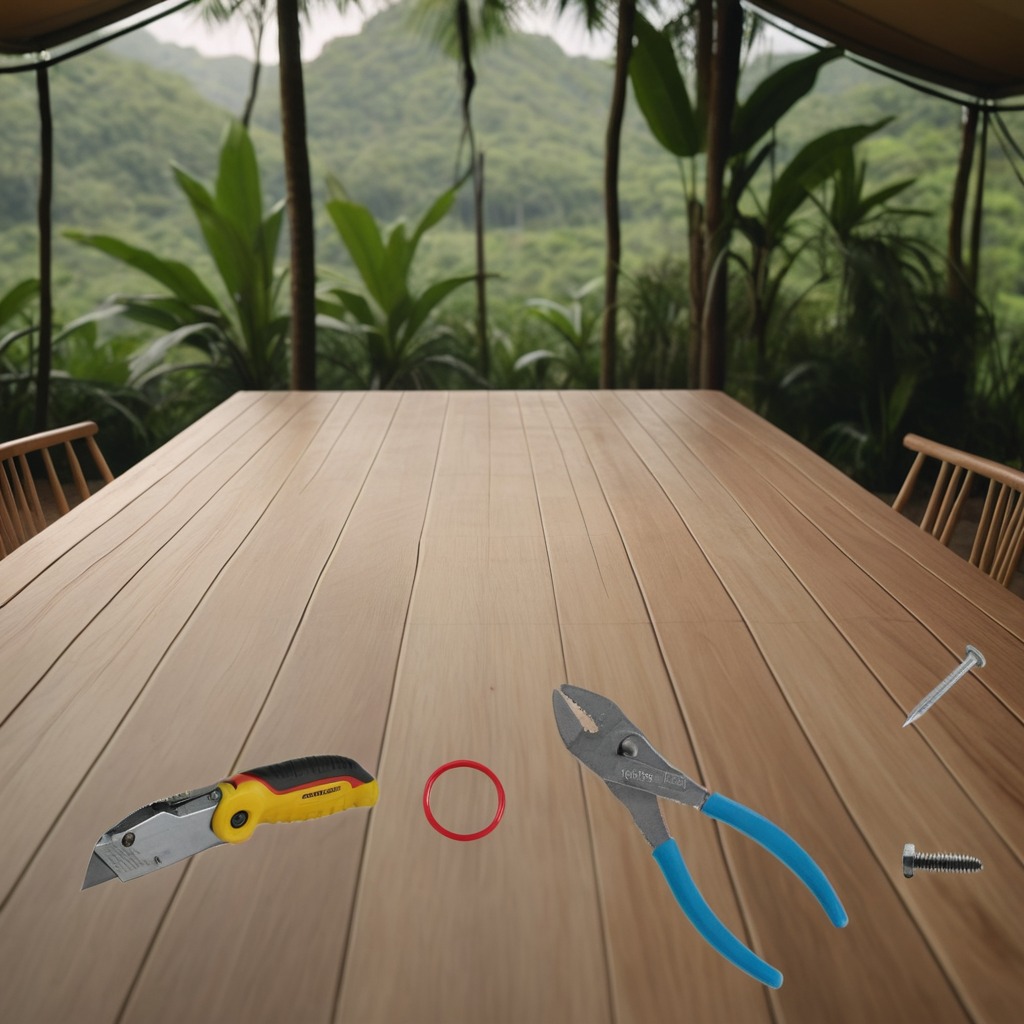
A rubber o-ring, a utility knife, a metal machine screw, an iron nail, and a pair of pliers are lying on a clean wooden table inside a jungle field workshop tent humid ambient light worn but